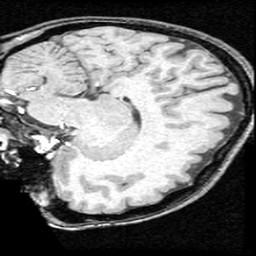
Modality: T1w
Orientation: sagittal
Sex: female
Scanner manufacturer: ge
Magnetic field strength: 1.5 T
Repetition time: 21 s
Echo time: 0.008 s